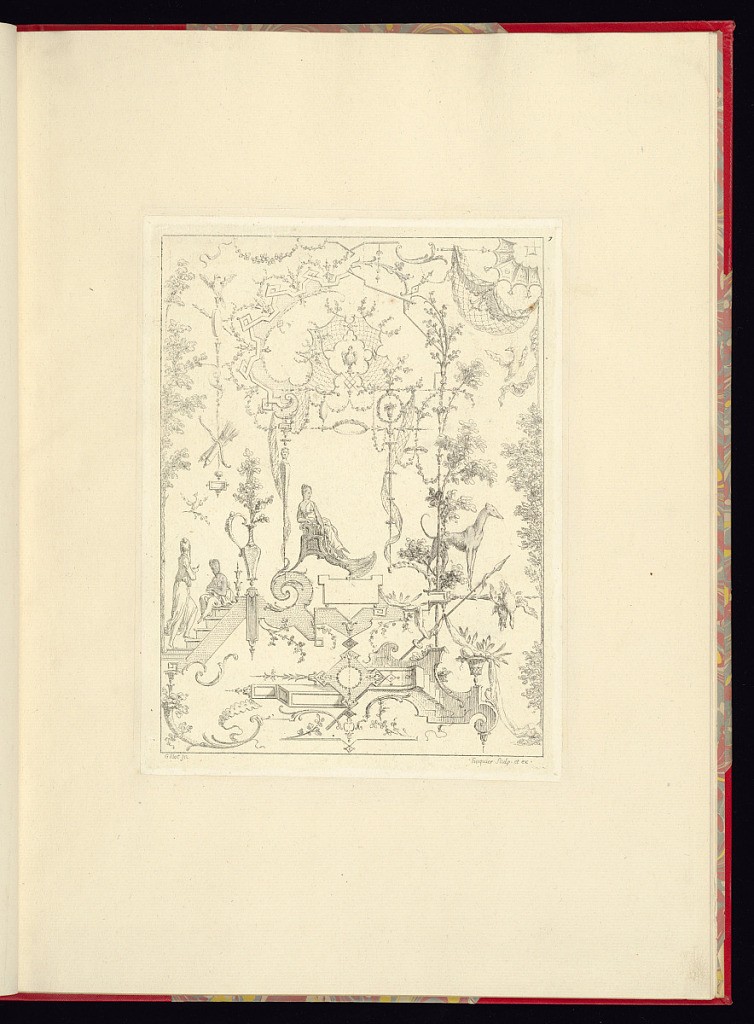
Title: Arabesque Ornament Designs
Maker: Claude Gillot, French, 1673–1722
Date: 1749–61
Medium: Etching on laid paper
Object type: Print
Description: Seventh plate from a series of bifurcated arabesque/ grotesque panel designs with a different design on the left and right side of the plate. The ornament features a central female seated figure surrounded by a canopy, trees, foliage, a dog, two other female figures on steps leading up to the central woman, fleurons, rinceaux, scrolling leaves, bat wing motif, birds, strapwork, bow and quivers of arrows, architectural details, vases and baskets of flowers, fruit, drapery, netting, and rosettes. The plate is numbered and signed.